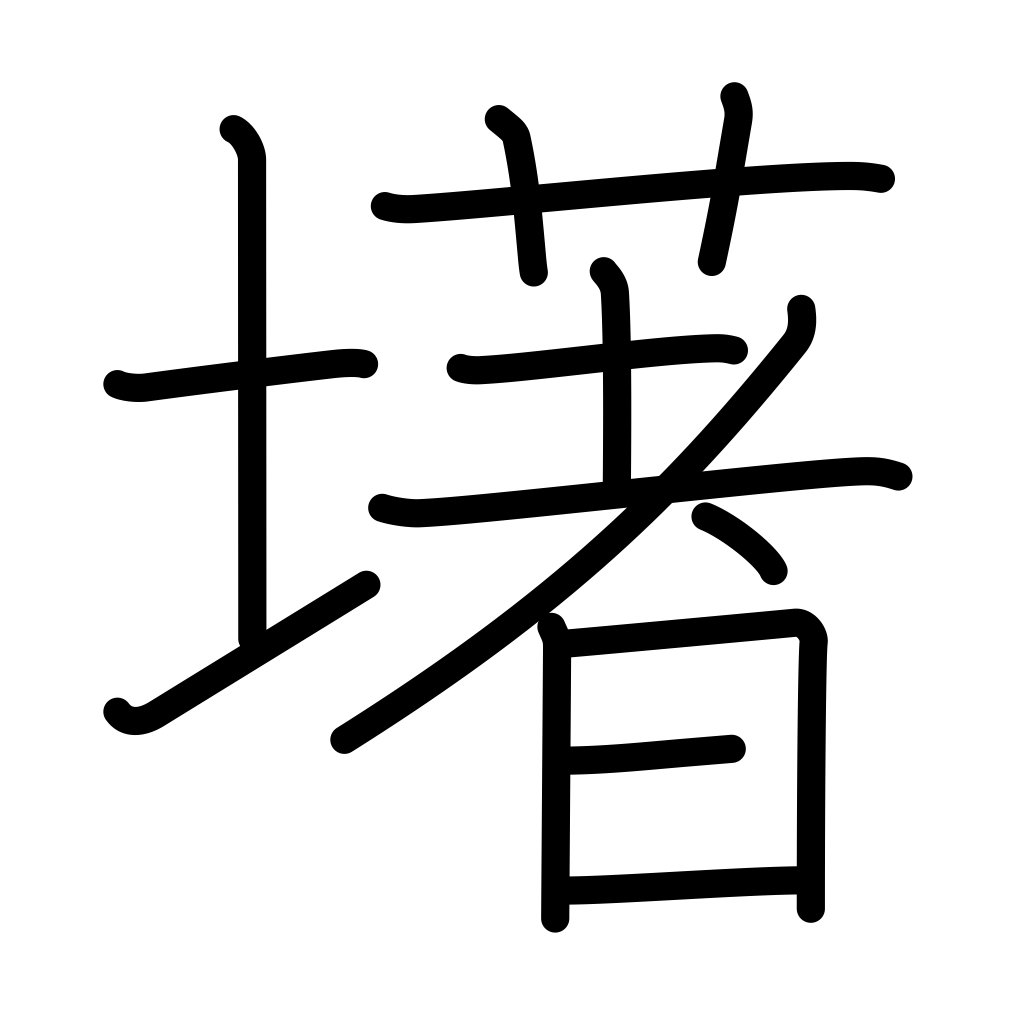
Meaning: hesitate